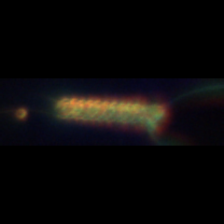
Taxon: Chaetoceros
Group: Diatoms